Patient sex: F
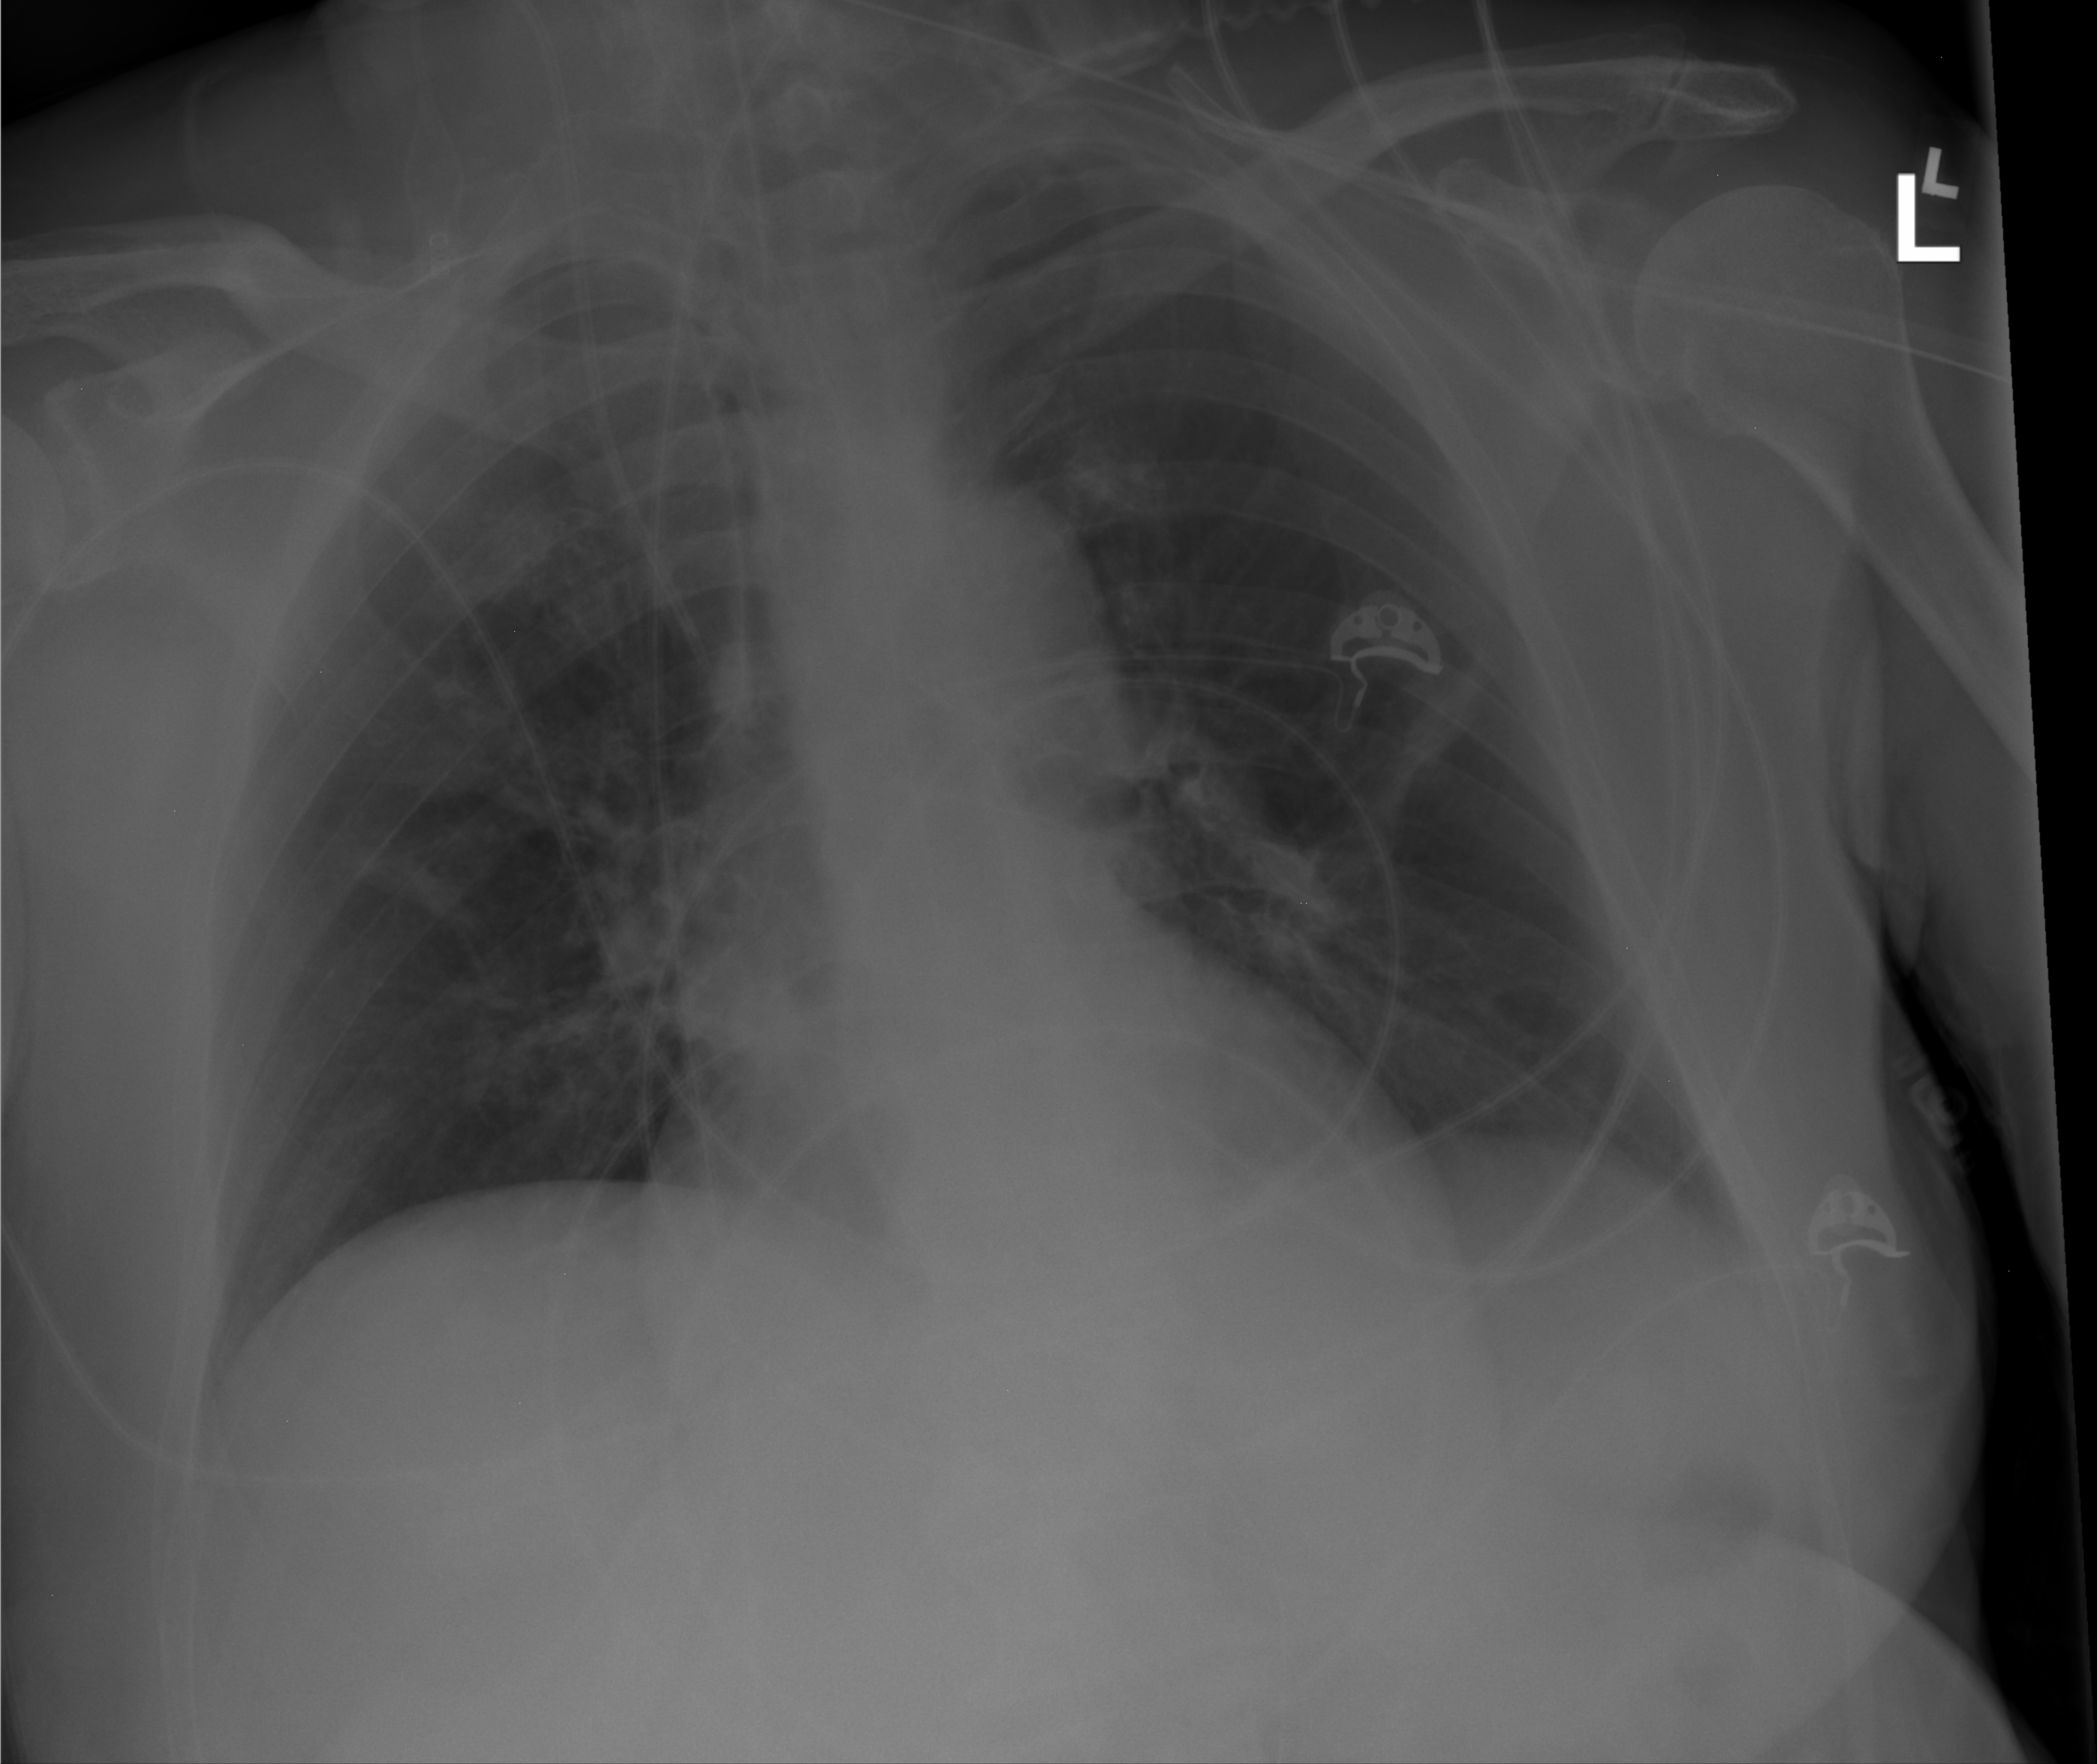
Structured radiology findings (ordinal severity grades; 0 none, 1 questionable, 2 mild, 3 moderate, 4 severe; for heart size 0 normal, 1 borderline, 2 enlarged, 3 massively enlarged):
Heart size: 0
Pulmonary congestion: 0
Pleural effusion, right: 0
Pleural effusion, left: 0
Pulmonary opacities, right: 1
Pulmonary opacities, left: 0
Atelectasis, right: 0
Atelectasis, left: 2